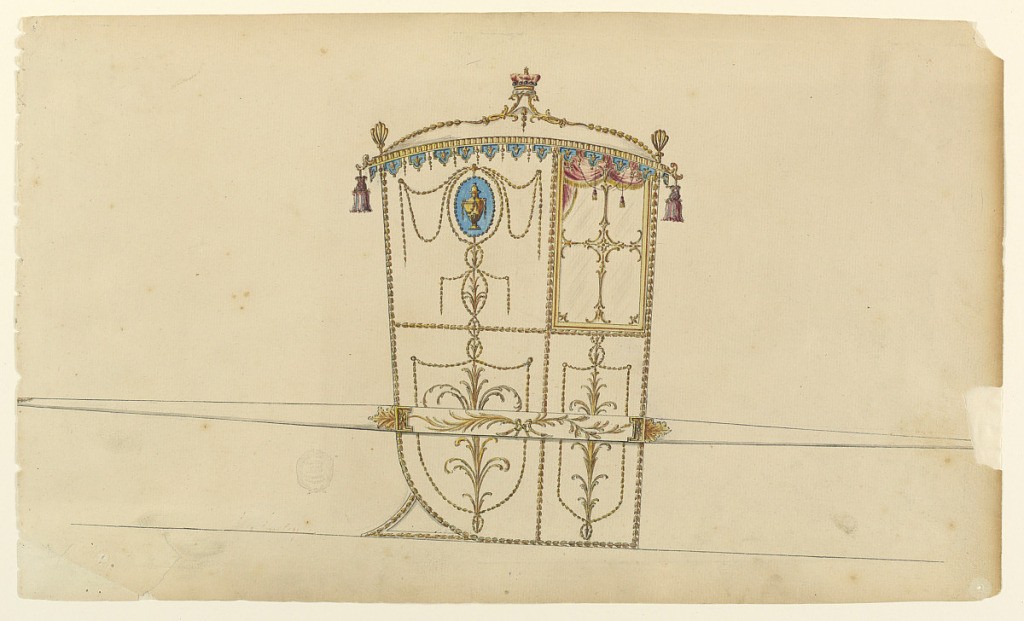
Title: Design for a sedan chair
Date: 1775–80
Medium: Brush and yellow, brown, blue, purple, rose water colors, pen and Chinese ink, black chalk on paper
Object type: Drawing
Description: Shown in profile, turned toward right, with one bar. On top of the roof is a corner of a baron, supported by scrolls, at the ends of the garlands which line the edges of the roof starting from the corners. At these stand blossom motifs; from them hang tassels. Scallops hang from the entablature. The window is subdivided by scrolls in a cross form; garlands frame the panels and make shield forms in those below, showing leaf plants. The panel beside the window is decorated with a medallion with a vase, festoons and entwined garlands. The bar shows two crossed branches. The name is written beside at left and has been erased.